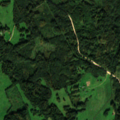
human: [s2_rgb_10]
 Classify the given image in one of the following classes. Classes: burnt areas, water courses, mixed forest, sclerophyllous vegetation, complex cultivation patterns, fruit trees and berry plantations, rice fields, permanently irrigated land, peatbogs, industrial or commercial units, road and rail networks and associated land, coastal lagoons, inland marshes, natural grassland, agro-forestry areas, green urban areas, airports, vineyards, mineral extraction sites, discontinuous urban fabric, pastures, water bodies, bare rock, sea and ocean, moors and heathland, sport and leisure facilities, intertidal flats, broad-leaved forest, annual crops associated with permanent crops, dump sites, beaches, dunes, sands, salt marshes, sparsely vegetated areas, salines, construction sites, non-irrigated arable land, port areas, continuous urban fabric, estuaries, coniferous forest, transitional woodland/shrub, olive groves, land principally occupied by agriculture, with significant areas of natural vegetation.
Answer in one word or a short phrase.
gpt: pastures, complex cultivation patterns, land principally occupied by agriculture, with significant areas of natural vegetation, broad-leaved forest, coniferous forest, mixed forest